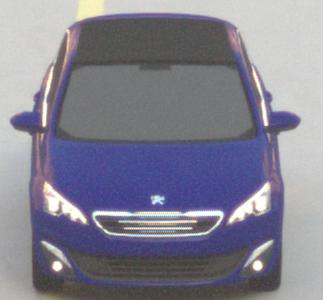
Make: Peugeot
Model: 308 VTi 82
Detailed model: 308 (II)
Model produced from: 2013/09
Model produced until: 2014/11
Doors: 5
Color: blue
Road condition: dry road
Daytime: sunrise or sunset
Contrast: low contrast